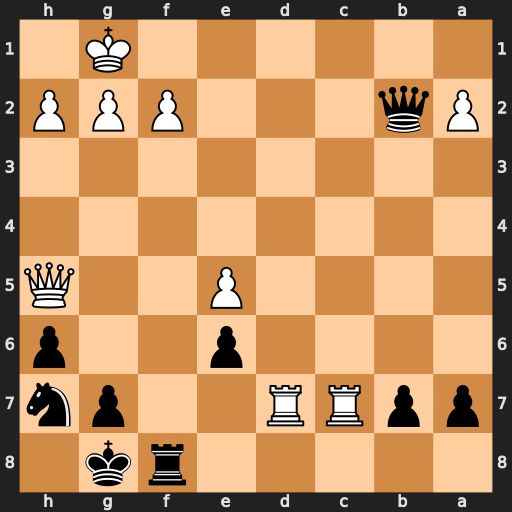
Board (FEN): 5rk1/ppRR2pn/4p2p/4P2Q/8/8/Pq3PPP/6K1
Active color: b
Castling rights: -
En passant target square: -
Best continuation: Qxf2+ Kh1 Qe1#